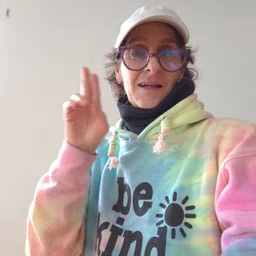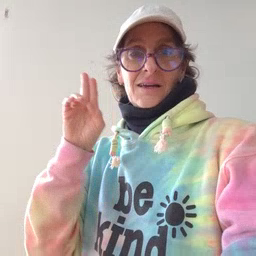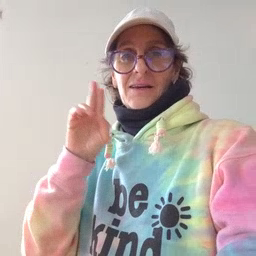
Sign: uncle